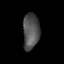
Tissue: skin
Cell type: Epithelial cells
Senescence score: 0.2637
Nuclear area (px): 584
Mean DAPI intensity: 81.111